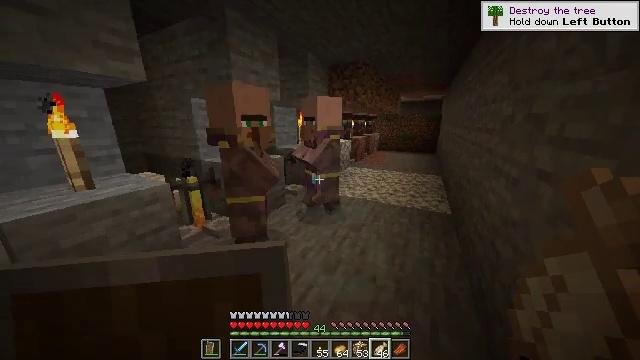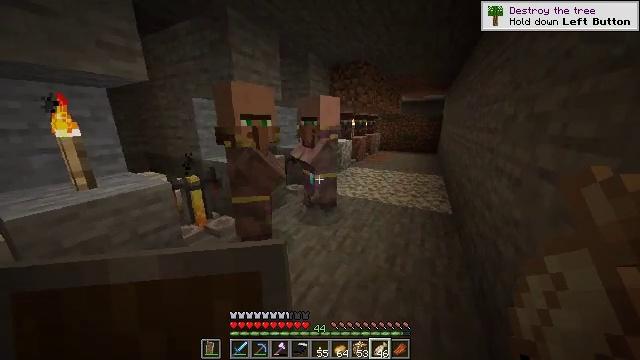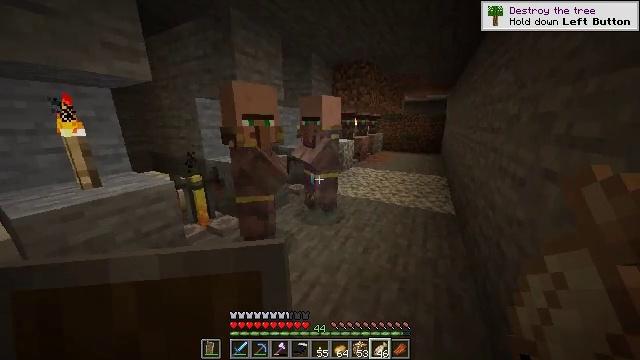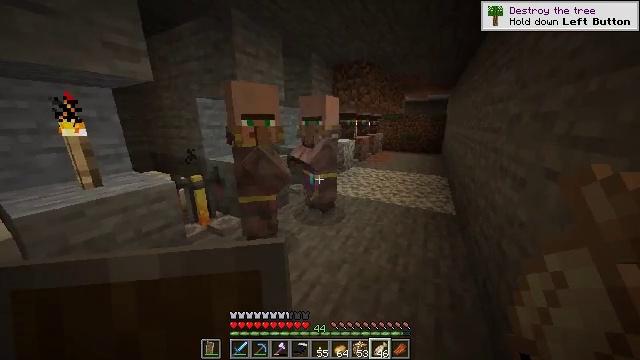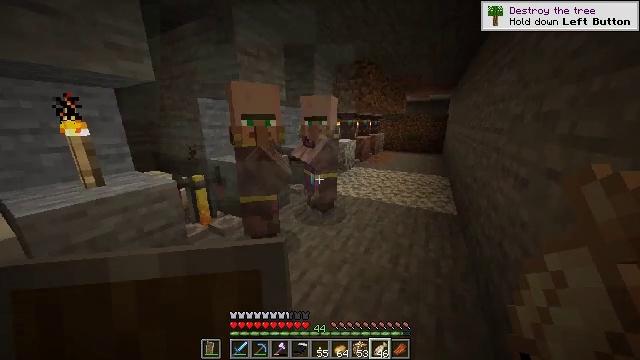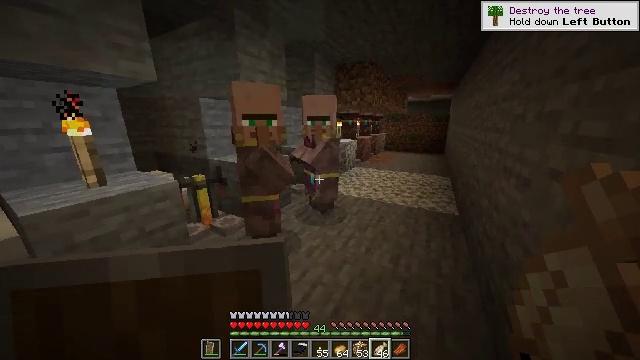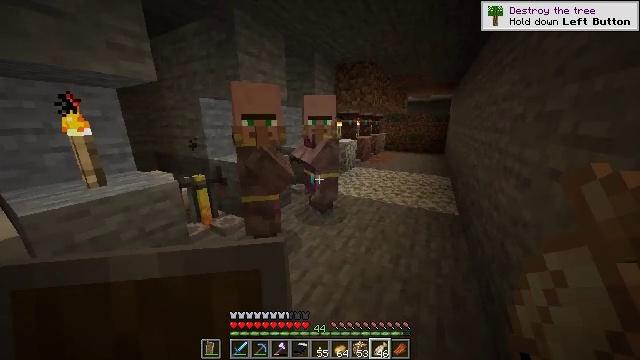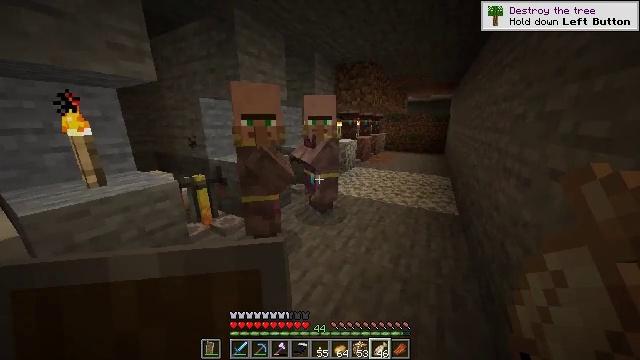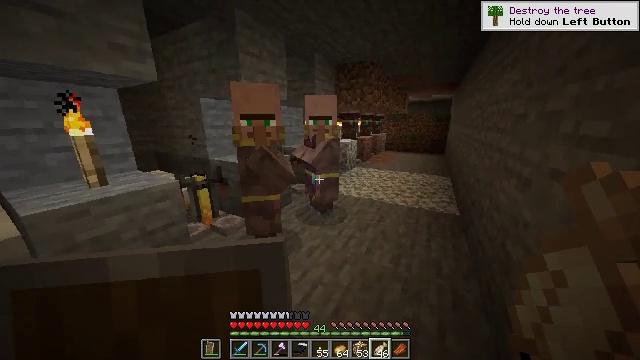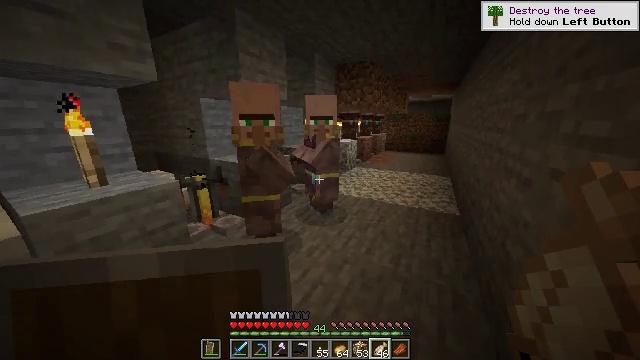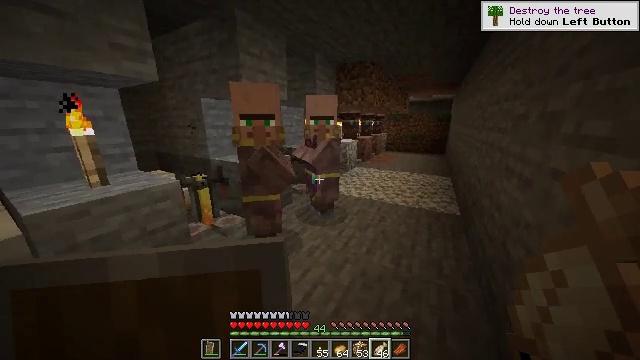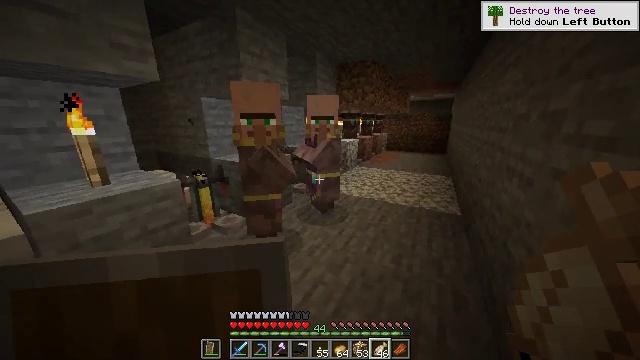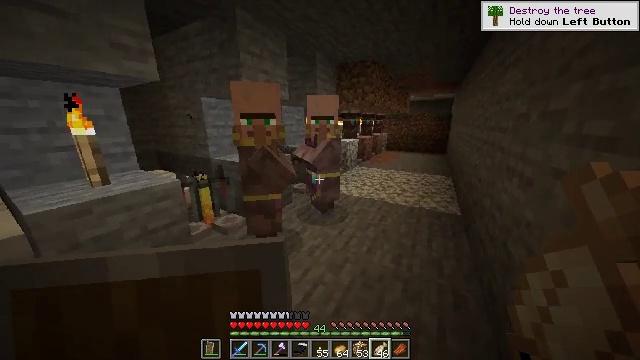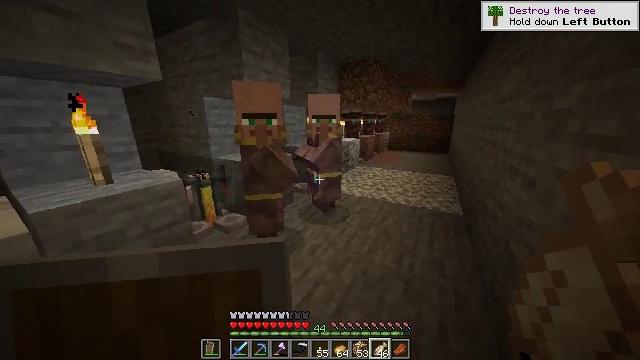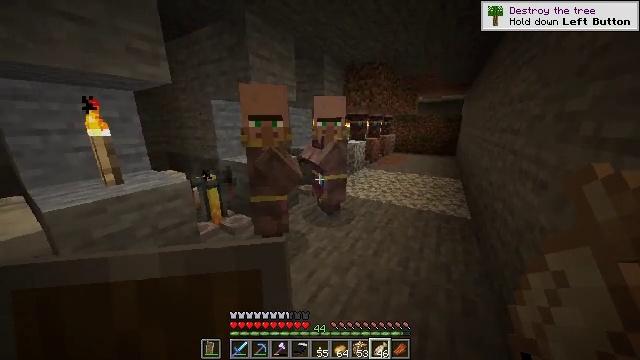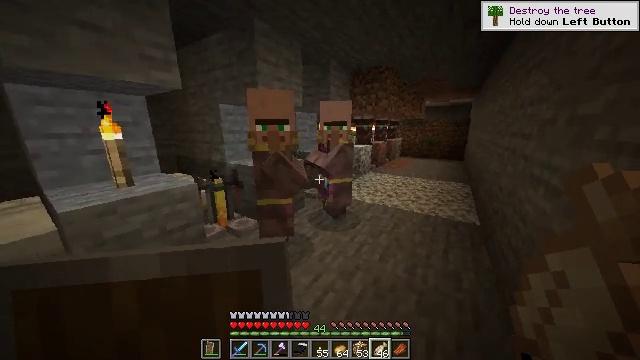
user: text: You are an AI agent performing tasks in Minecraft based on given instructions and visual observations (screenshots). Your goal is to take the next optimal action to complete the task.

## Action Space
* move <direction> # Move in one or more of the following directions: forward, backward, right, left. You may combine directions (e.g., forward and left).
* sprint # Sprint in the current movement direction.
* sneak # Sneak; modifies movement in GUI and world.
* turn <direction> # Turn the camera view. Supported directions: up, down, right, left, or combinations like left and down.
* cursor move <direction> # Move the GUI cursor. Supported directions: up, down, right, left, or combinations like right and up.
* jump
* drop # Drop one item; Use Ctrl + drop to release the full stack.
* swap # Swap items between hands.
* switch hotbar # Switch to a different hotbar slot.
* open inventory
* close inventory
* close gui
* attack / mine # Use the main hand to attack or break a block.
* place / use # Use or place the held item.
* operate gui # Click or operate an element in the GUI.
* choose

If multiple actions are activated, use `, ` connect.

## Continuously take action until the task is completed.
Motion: motion action
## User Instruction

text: Remove a potato from the inventory.
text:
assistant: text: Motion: no_op
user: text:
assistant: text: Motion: no_op
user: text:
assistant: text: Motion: no_op
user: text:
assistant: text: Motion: no_op
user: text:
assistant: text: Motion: no_op
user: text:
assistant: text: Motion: no_op
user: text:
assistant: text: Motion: no_op
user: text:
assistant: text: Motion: no_op
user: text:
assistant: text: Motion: no_op
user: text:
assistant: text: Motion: no_op
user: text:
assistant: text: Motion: no_op
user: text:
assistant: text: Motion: no_op
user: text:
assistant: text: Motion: no_op
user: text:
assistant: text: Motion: turn left
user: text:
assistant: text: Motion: turn left and up
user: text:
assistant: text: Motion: turn up
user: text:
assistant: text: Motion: turn up
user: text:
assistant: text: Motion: open inventory
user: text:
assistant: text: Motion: open inventory
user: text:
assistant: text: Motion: open inventory
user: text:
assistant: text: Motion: cursor move right
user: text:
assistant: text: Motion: cursor move right
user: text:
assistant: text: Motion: cursor move right
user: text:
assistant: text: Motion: cursor move right
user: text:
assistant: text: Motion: cursor move down
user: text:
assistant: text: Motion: cursor move down
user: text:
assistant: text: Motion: no_op
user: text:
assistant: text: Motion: no_op
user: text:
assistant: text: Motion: no_op
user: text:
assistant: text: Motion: no_op